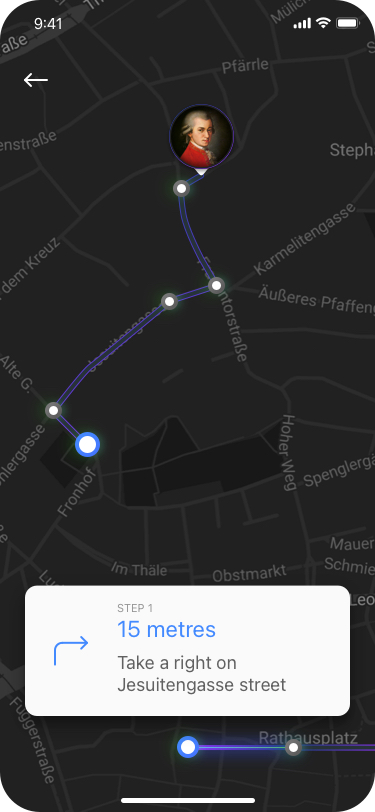
Text in this UI design:
15 metres
STEP 1
Take a right on Jesuitengasse street